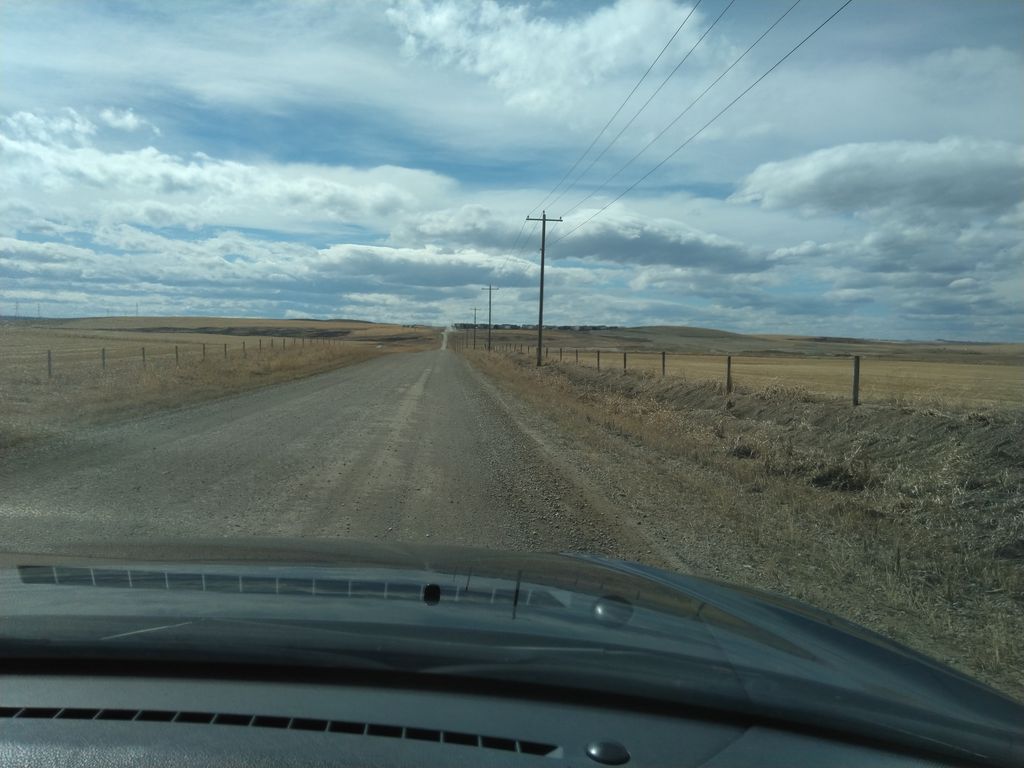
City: calgary